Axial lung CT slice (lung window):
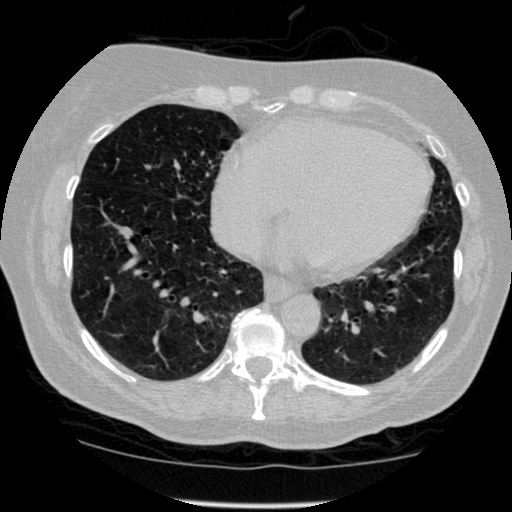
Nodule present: no